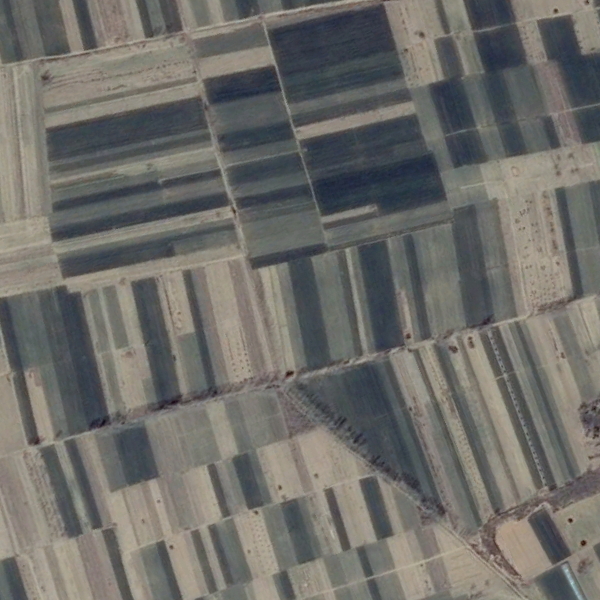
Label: Farmland